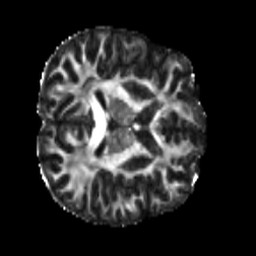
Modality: FA
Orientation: axial
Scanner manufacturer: siemens
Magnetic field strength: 3 T
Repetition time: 4 s
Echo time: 0.0594 s